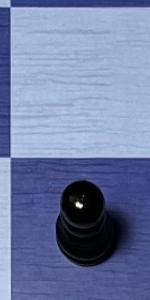
Label: Pawn_Black